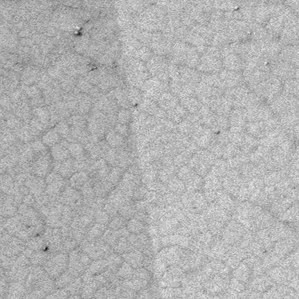
Label: frost